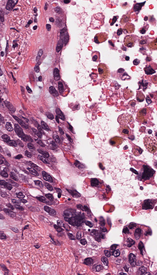
Tumor epithelial tissue: yes
Tumor-associated stroma tissue: yes
Normal tissue: no